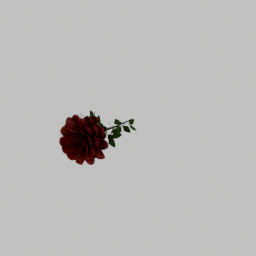
Label: nature